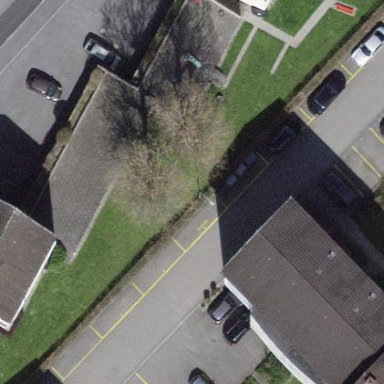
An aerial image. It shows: Street-side parallel parking available at this location.